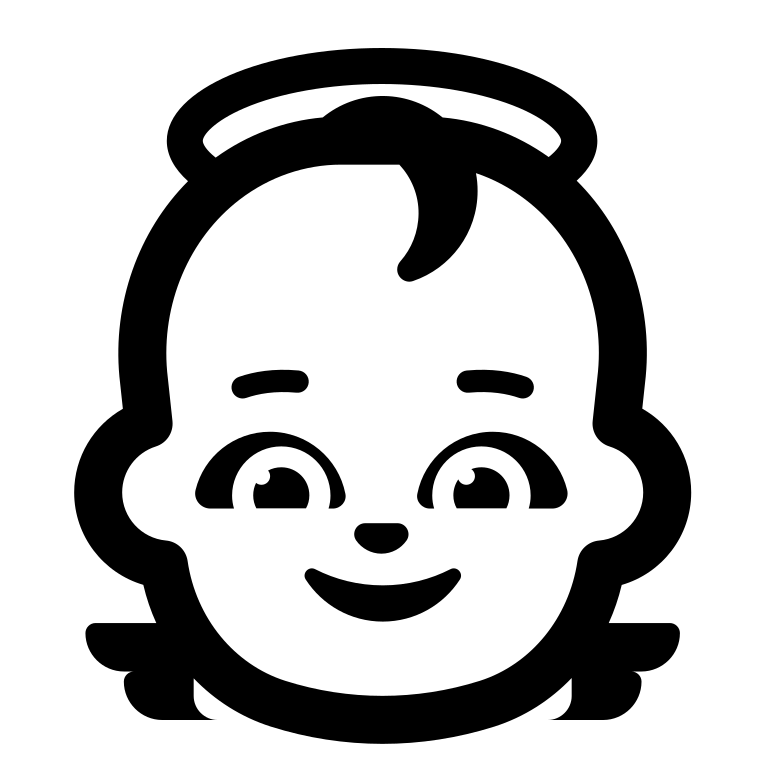
baby angel high contrast default